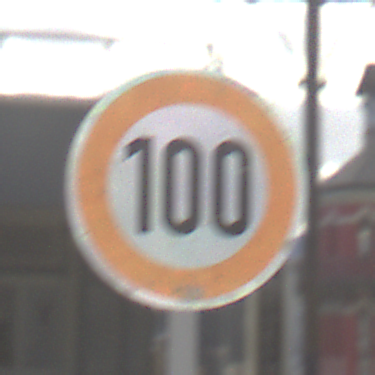
Verkehrszeichen: Geschwindigkeit100
Umgebung: Outdoor, Urban
Tageszeit: MorningAfternoon
Wetter: PartlyCloudy
Licht: Natural
Jahreszeit: NotSpecified
Kontrast: HighContrast